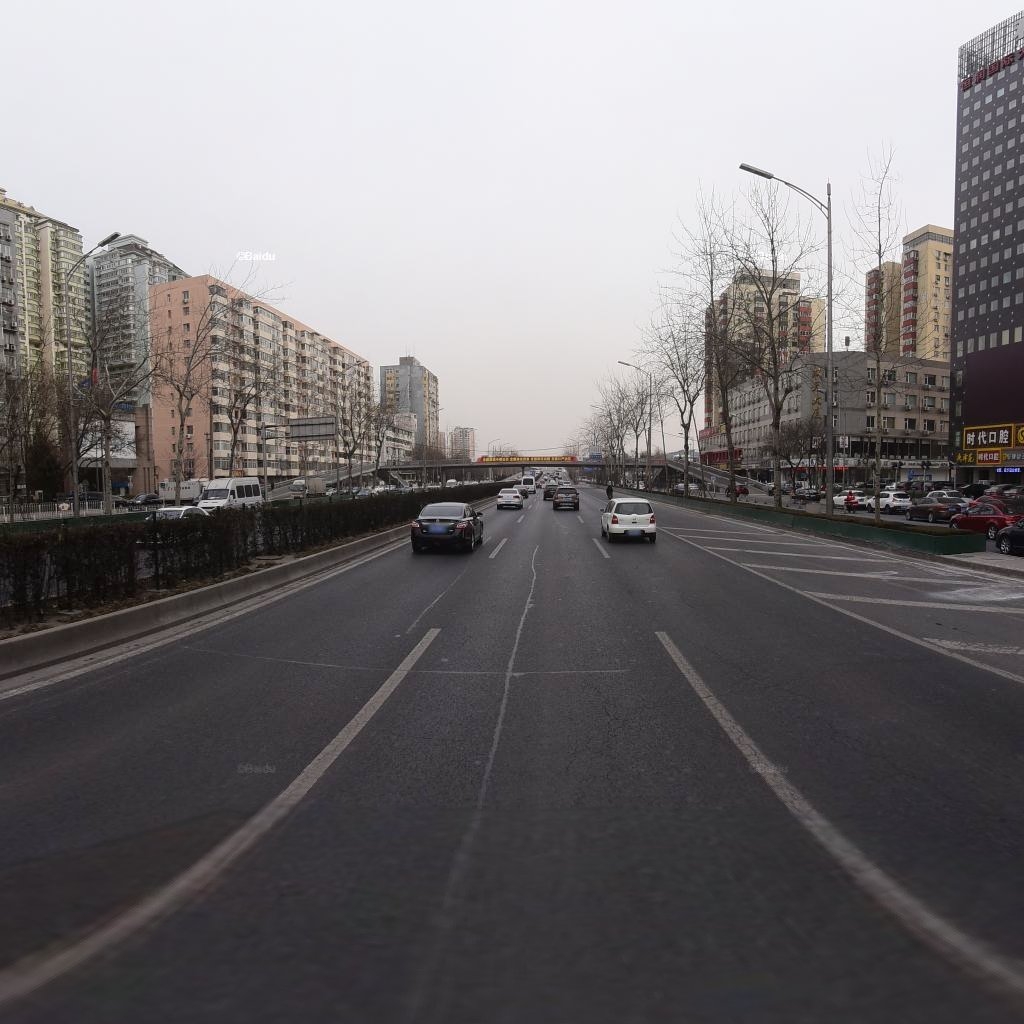
Region: Haidian
Road damage annotations: longitudinal patch, longitudinal patch, transverse patch, longitudinal crack, alligator crack